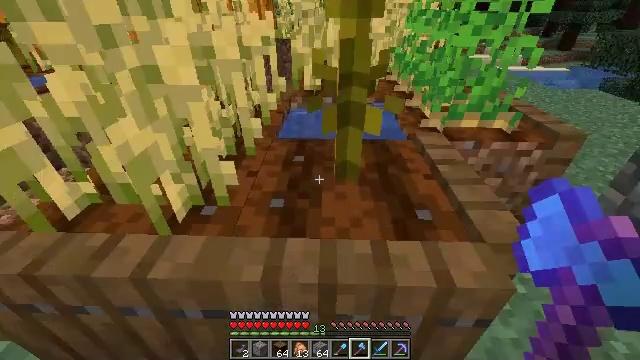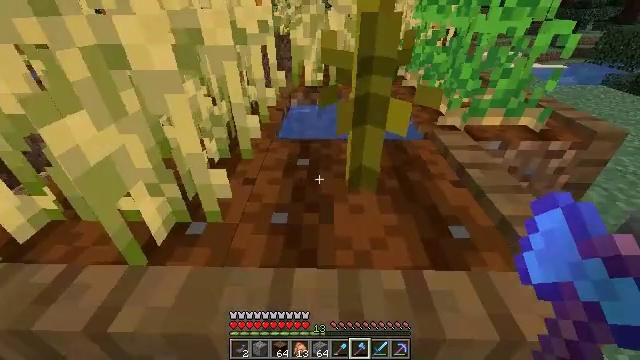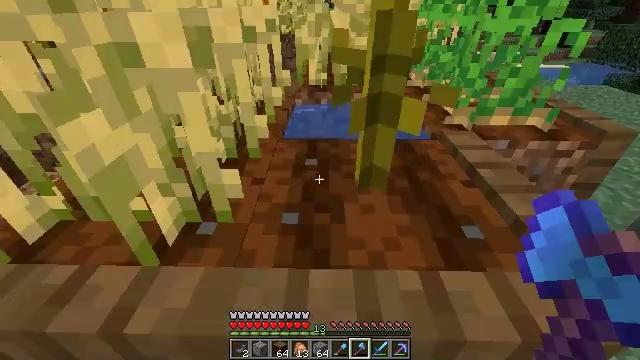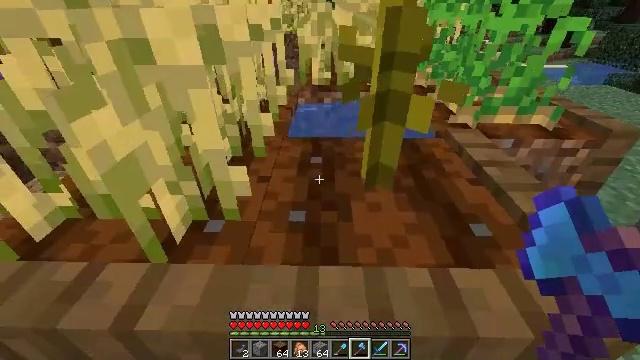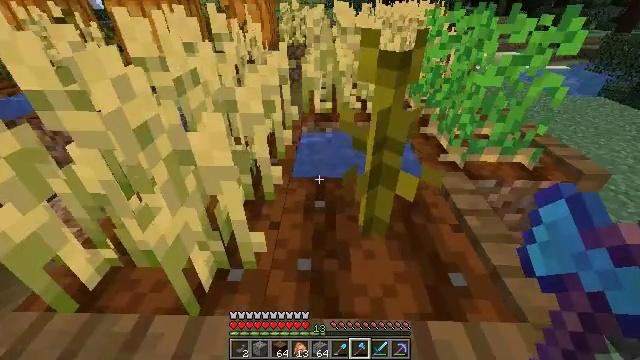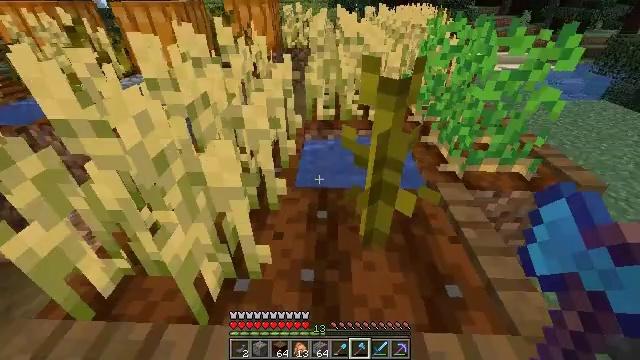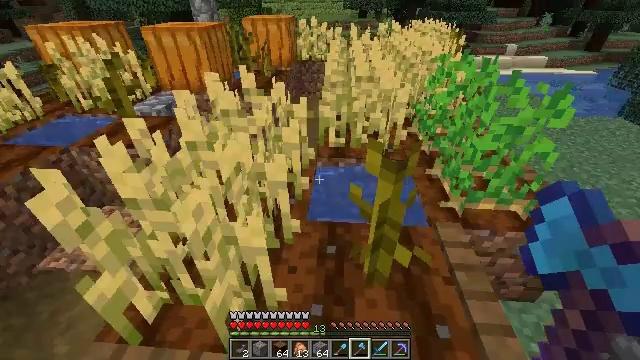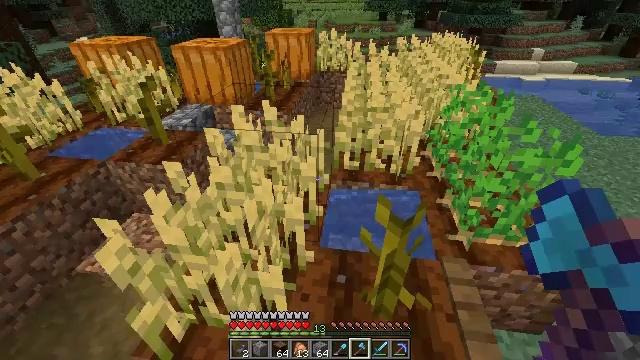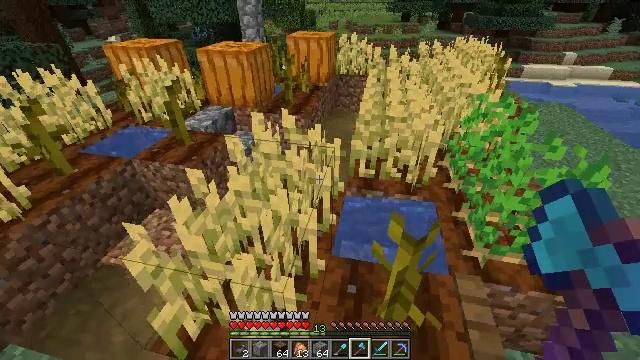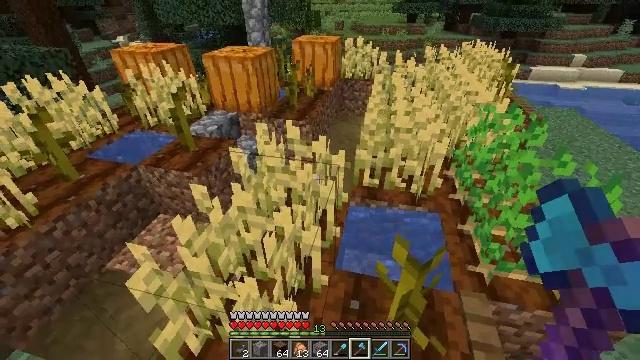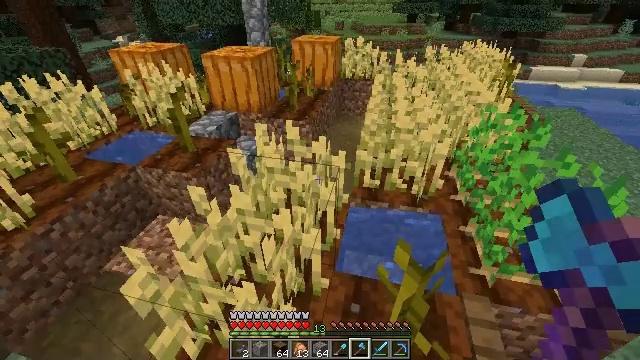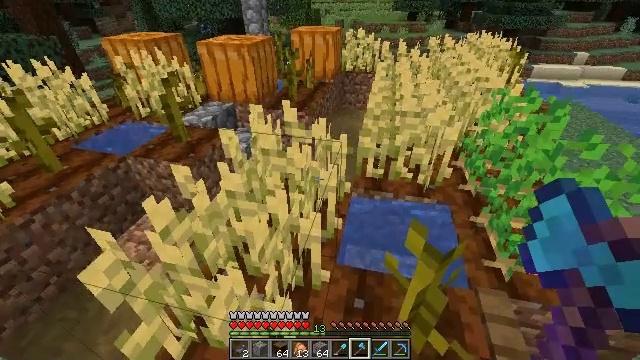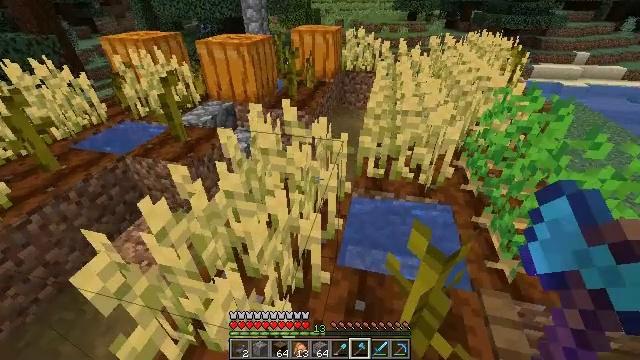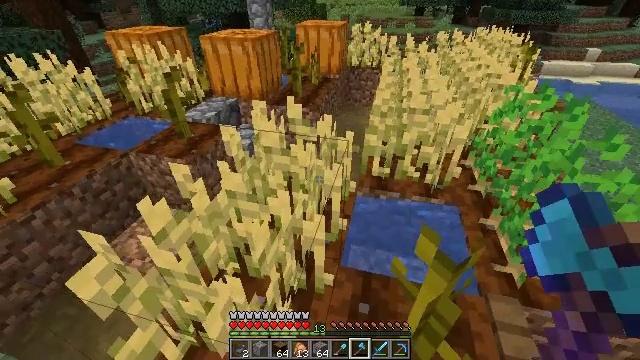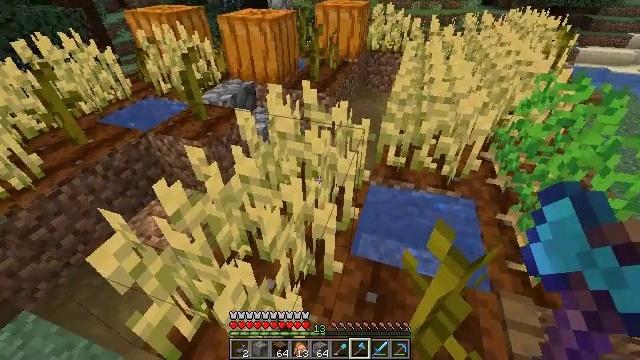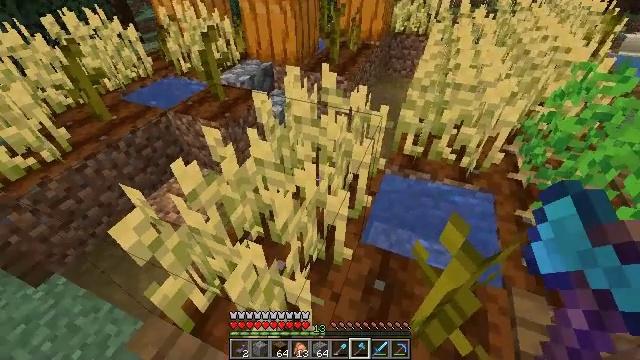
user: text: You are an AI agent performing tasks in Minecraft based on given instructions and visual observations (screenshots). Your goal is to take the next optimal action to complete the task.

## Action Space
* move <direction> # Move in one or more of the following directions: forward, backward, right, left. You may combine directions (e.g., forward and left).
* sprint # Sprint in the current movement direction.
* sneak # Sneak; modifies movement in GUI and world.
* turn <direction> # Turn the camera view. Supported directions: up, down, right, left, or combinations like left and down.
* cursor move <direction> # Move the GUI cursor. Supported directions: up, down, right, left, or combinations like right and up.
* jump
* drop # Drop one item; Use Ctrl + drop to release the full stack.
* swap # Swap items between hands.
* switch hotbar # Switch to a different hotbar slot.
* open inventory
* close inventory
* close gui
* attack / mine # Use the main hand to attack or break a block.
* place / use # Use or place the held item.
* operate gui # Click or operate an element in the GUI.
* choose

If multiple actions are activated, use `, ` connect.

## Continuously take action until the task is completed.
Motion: motion action
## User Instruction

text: Get wheat from the farmland.
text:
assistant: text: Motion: no_op
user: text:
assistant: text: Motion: no_op
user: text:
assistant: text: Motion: move forward
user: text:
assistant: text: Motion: move forward, jump
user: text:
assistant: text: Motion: move forward, jump
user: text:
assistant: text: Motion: move forward, turn left, jump
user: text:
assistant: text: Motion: move forward, turn left, jump
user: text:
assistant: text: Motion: move forward, turn left, jump
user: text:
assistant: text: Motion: turn left
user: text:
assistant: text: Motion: no_op
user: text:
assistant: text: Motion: no_op
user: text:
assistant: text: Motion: no_op
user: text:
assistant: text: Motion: turn left
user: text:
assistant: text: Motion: turn left and down
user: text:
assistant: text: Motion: turn left and down
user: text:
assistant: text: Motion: turn left and down
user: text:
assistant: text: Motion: turn left and down
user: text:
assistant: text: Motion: turn left and down
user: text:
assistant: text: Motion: turn down
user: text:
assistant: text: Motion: turn down
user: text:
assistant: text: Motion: no_op
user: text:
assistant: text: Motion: turn down
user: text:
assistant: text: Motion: turn down
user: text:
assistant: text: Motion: no_op
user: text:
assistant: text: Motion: no_op
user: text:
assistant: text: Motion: no_op
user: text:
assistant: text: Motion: no_op
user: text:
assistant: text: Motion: attack / mine
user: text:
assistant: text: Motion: attack / mine
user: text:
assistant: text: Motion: turn right